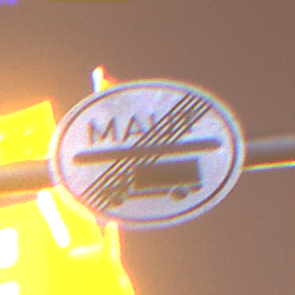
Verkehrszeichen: EndeMautpflicht
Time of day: Night
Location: Outdoor (Urban)
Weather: PartlyCloudy
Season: NotSpecified
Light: Natural